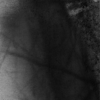
Label: not_dusty